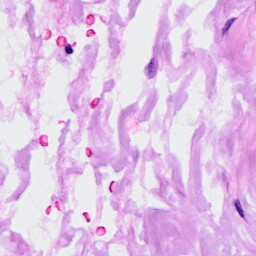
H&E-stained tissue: Ovarian